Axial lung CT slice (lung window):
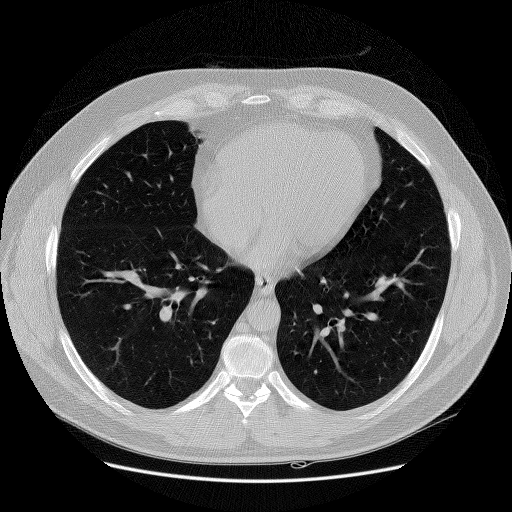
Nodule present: no